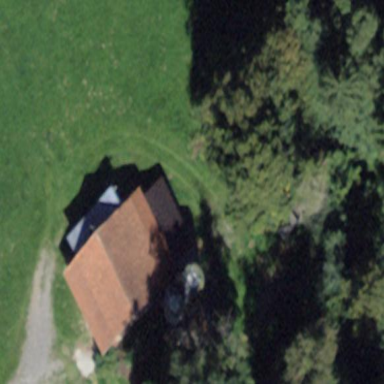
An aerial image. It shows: Barn.